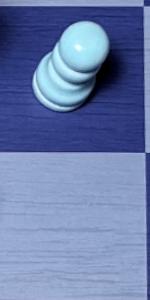
Label: Empty